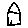
Label: house